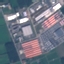
Label: Industrial